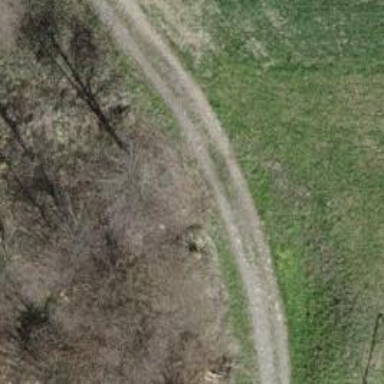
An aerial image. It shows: Dirt footway.